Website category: sports
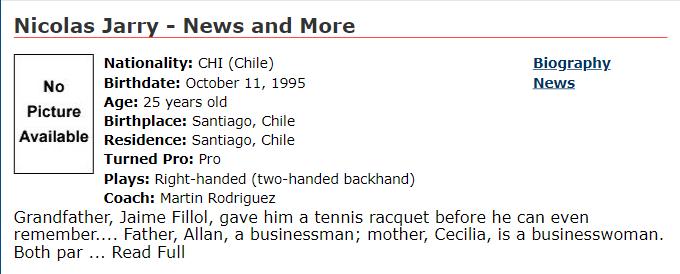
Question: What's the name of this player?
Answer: Nicolas Jarry

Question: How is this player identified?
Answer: Nicolas Jarry

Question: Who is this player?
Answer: Nicolas Jarry

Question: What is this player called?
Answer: Nicolas Jarry

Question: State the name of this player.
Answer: Nicolas Jarry

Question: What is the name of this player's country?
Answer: CHI

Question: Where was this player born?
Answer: CHI

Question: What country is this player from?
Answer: CHI

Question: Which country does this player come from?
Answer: CHI

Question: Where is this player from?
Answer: CHI

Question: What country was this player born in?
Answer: CHI

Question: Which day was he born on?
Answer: October 11, 1995

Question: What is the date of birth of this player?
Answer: October 11, 1995

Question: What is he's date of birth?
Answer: October 11, 1995

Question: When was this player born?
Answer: October 11, 1995

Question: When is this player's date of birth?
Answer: October 11, 1995

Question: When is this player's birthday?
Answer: October 11, 1995

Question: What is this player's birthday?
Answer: October 11, 1995

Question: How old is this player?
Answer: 25 years old

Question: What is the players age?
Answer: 25 years old

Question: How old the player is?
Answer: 25 years old

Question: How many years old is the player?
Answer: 25 years old

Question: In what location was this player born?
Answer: Santiago, Chile

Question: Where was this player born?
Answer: Santiago, Chile

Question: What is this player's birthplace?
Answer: Santiago, Chile

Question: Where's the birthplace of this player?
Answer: Santiago, Chile

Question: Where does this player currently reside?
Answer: Santiago, Chile

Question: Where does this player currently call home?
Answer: Santiago, Chile

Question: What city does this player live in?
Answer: Santiago, Chile

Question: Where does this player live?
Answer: Santiago, Chile

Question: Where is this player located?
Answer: Santiago, Chile

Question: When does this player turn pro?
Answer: Pro

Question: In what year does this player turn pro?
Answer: Pro

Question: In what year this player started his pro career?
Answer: Pro

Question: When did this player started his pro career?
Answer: Pro

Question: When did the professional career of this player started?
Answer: Pro

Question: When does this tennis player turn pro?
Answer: Pro

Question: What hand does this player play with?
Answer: Right-handed (two-handed backhand)

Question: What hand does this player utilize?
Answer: Right-handed (two-handed backhand)

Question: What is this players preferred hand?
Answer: Right-handed (two-handed backhand)

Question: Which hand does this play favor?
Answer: Right-handed (two-handed backhand)

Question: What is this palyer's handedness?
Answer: Right-handed (two-handed backhand)

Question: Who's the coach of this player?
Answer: Martin Rodriguez

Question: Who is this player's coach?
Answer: Martin Rodriguez

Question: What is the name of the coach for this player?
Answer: Martin Rodriguez

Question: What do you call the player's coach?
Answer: Martin Rodriguez